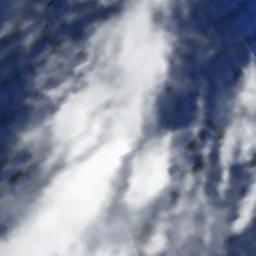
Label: cloud